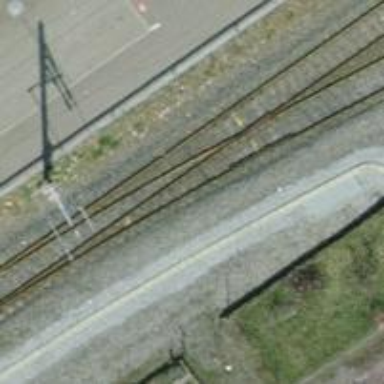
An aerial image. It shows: Single-track railway with electrified contact lines.